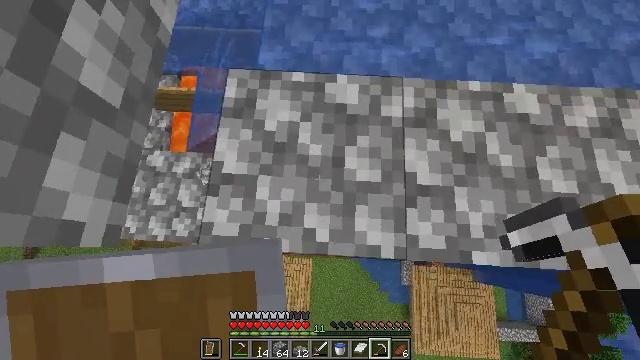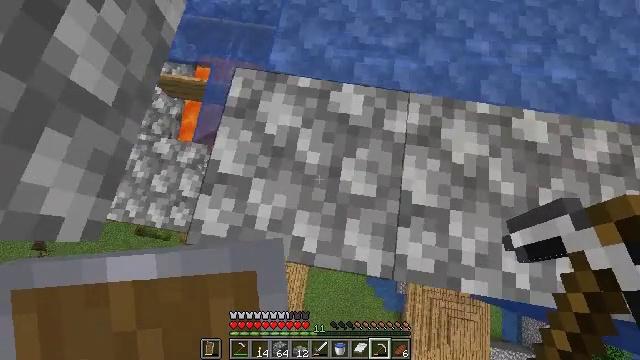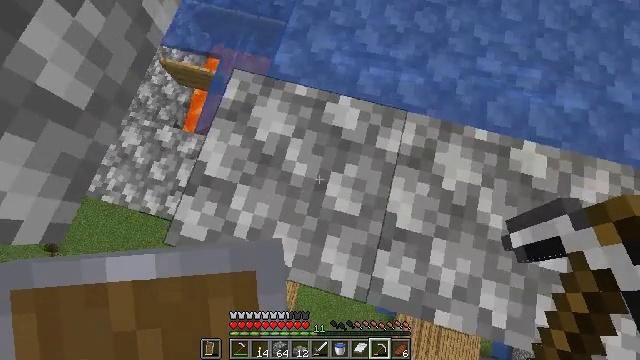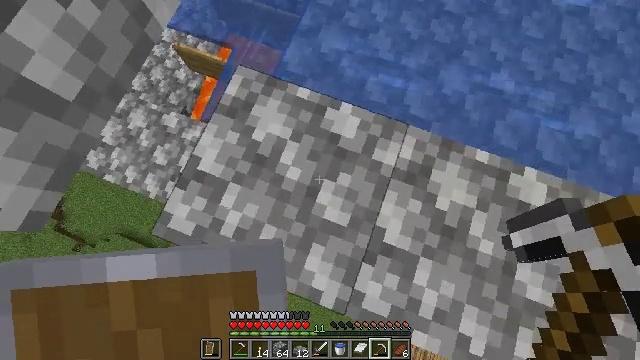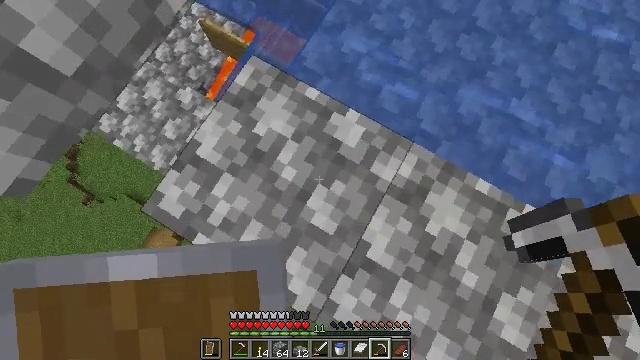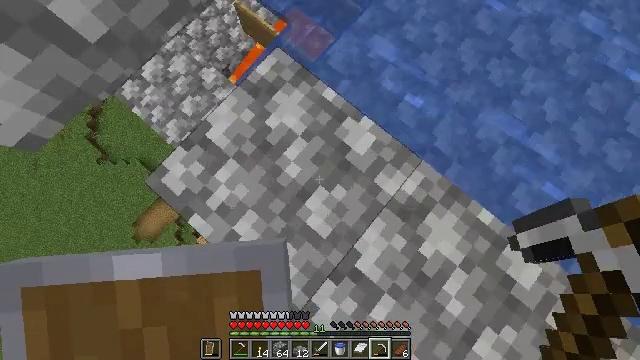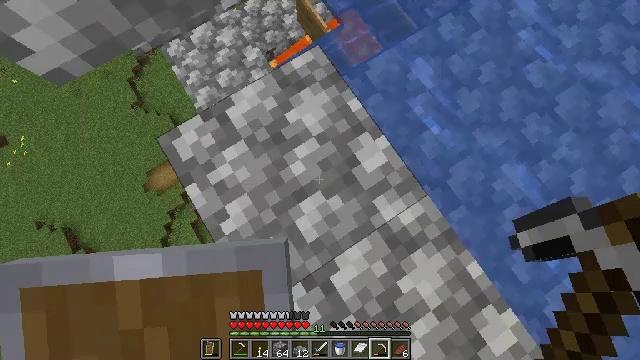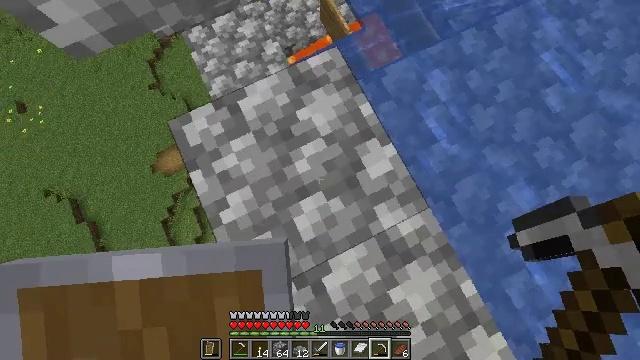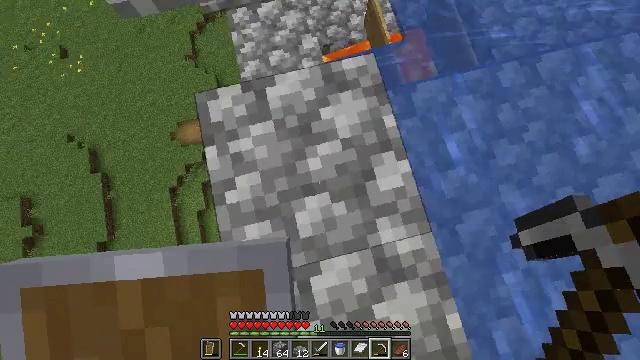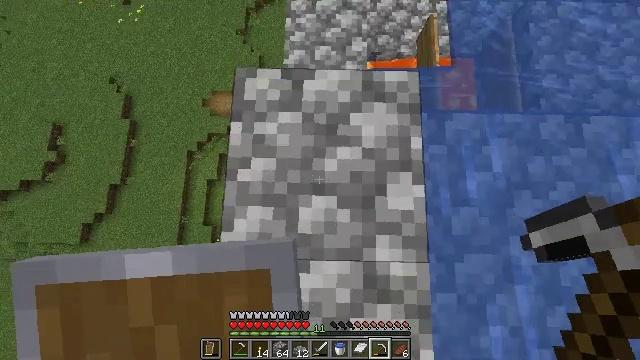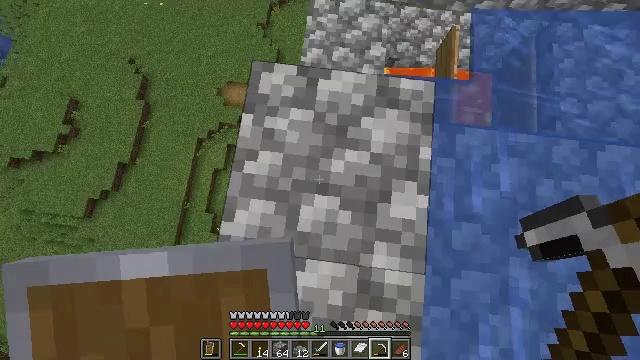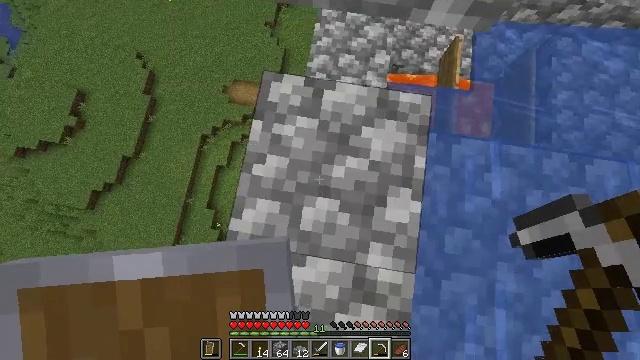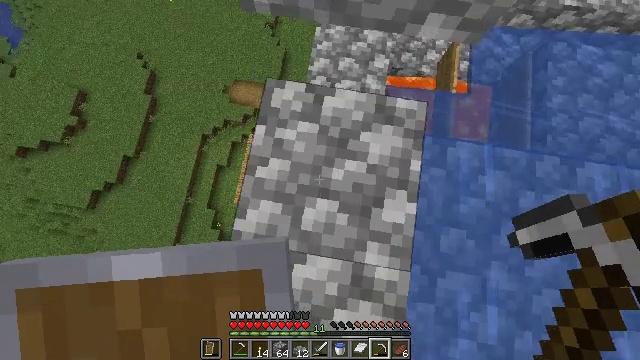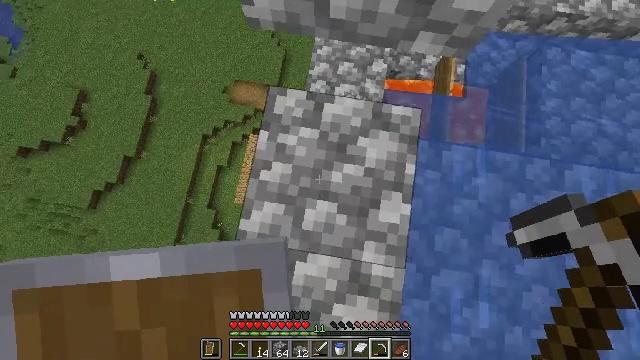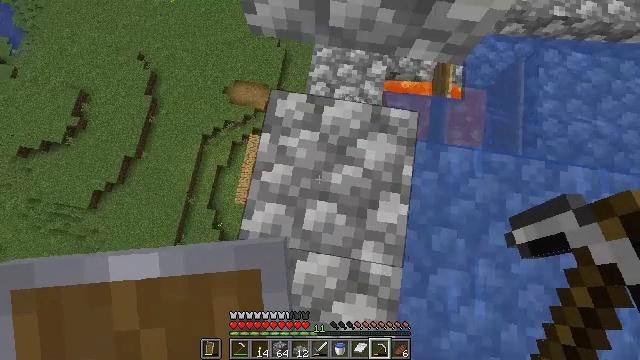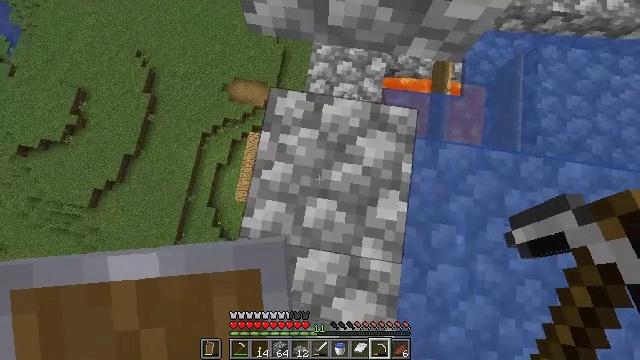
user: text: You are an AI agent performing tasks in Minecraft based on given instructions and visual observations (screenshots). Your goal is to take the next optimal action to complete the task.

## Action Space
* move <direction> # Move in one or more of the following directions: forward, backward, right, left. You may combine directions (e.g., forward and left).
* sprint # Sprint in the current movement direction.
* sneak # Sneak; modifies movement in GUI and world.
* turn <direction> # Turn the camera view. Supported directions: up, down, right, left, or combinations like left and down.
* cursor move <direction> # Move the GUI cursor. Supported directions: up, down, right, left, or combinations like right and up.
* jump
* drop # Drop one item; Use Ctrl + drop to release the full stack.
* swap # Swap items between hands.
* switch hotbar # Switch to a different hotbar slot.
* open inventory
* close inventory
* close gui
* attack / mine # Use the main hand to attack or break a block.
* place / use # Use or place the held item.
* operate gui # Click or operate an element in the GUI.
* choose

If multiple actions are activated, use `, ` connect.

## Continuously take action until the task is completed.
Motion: motion action
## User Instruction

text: Remove the cobblestone slab with a tool.
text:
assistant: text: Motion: move forward and move right, sneak, turn left
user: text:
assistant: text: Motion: move forward and move right, sneak, turn left
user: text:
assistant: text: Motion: move forward and move right, sneak, turn left and down
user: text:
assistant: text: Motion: move forward and move right, sneak, turn left and down
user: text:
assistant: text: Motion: sneak, turn left
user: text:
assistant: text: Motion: sneak, turn left
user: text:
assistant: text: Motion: sneak, turn left
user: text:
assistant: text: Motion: sneak, turn left
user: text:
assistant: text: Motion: sneak, turn left
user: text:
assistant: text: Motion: turn left
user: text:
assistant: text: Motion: turn left
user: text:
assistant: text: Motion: no_op
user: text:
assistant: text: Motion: no_op
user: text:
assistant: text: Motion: no_op
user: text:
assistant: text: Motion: no_op
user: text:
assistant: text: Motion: no_op
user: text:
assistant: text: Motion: turn right
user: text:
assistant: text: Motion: turn right and down
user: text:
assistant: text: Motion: turn right and down
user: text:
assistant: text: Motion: no_op
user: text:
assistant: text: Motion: no_op
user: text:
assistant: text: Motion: no_op
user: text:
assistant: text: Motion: no_op
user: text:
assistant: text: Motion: no_op
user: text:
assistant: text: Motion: no_op
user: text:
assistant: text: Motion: no_op
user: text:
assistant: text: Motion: no_op
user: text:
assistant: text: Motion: attack / mine
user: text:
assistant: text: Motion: attack / mine
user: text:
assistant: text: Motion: attack / mine